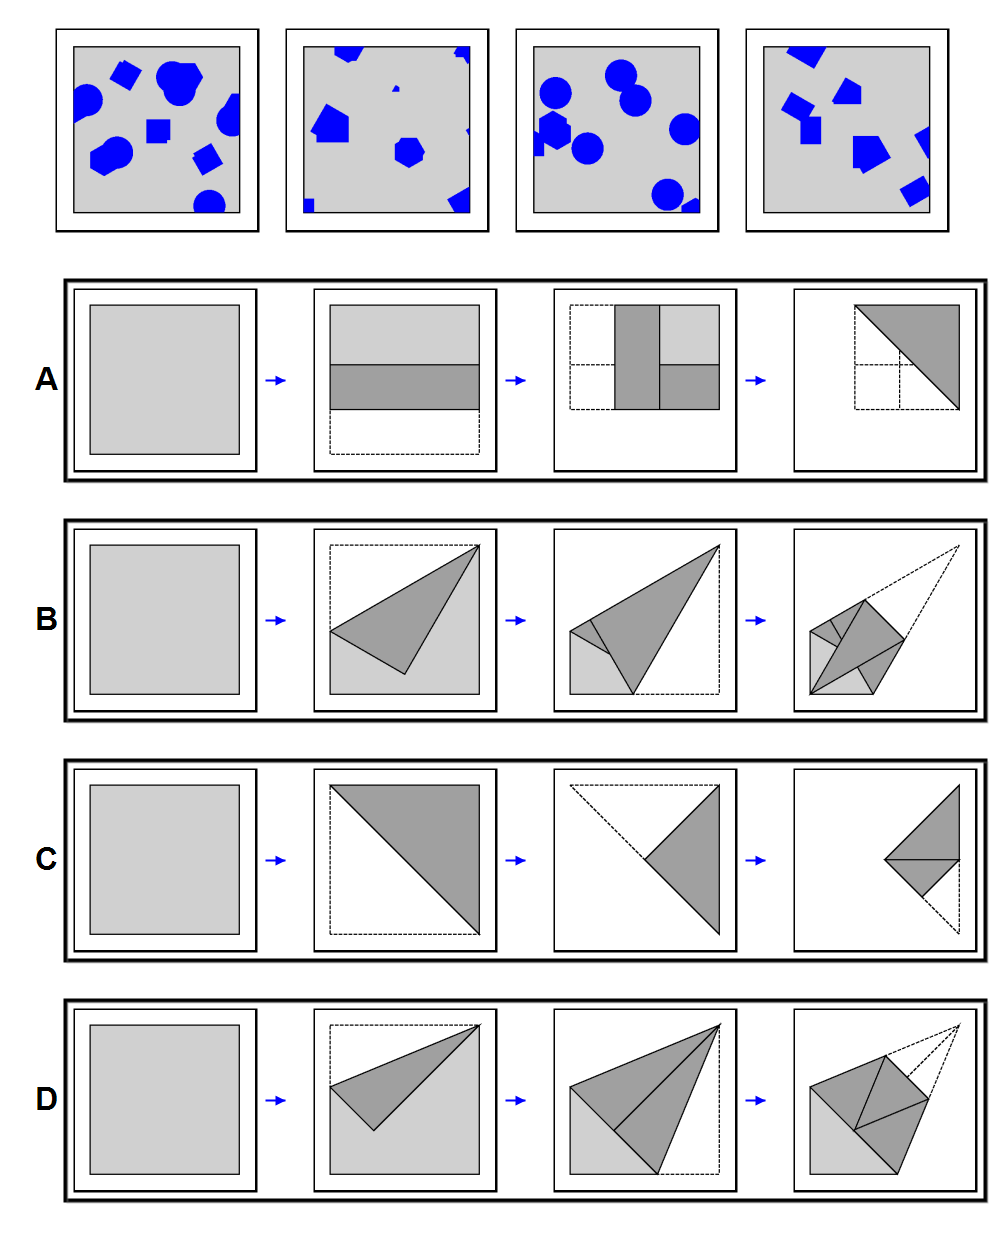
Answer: B